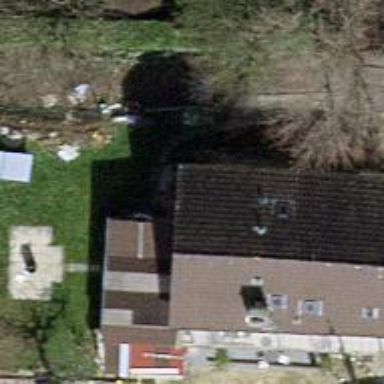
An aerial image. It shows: Garden surrounded by fence.